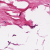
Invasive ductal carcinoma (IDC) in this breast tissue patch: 0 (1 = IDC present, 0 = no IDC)